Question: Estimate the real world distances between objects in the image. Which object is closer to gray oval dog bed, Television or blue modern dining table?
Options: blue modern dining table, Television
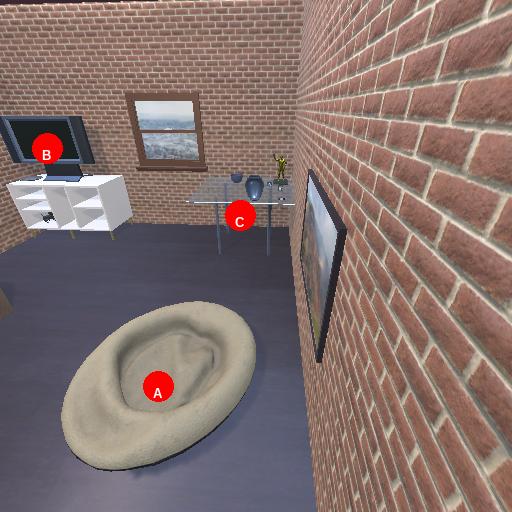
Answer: blue modern dining table